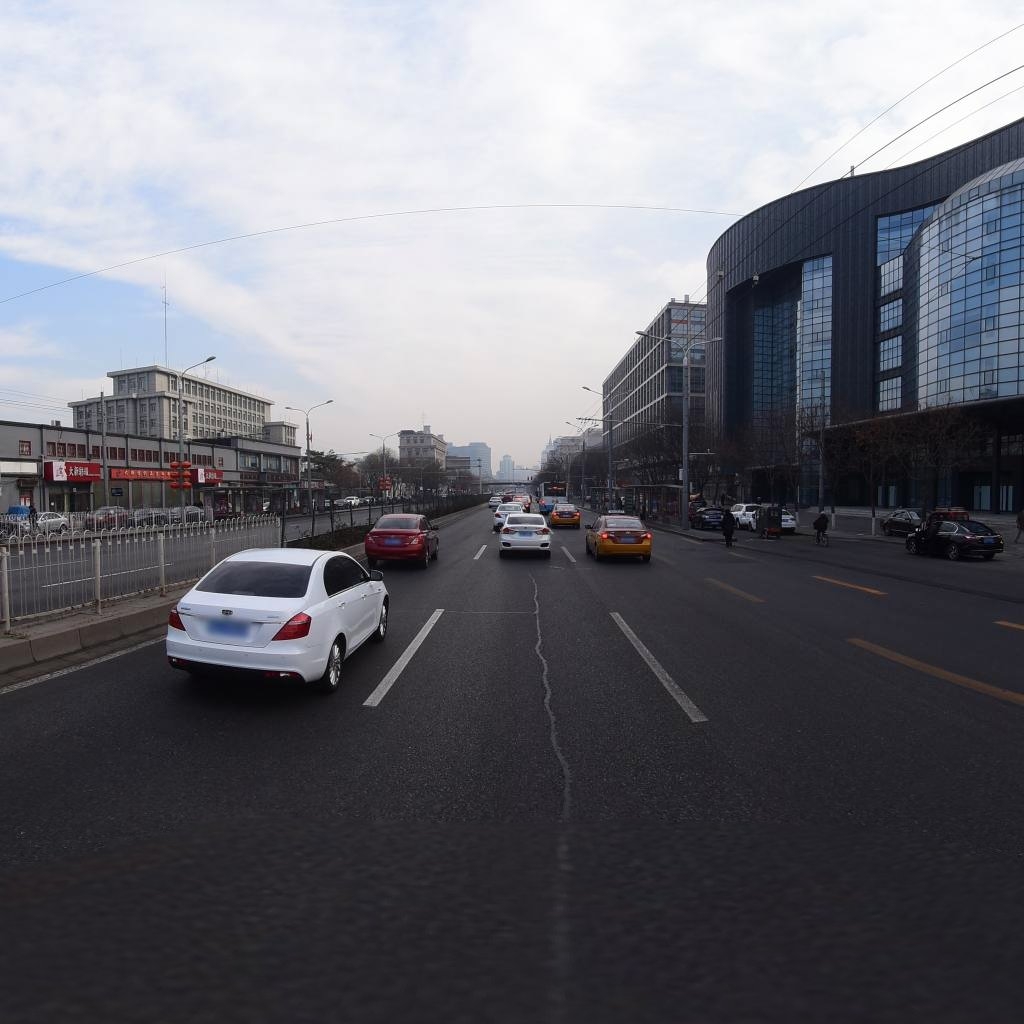
Region: Dongcheng
Road damage annotations: transverse patch, longitudinal patch